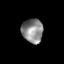
Tissue: prostate
Cell type: Epithelial cells
Senescence score: 0.3166
Nuclear area (px): 503
Mean DAPI intensity: 136.632